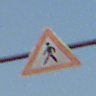
Verkehrszeichen: FussgaengerRechts
Umgebung: Outdoor, Nature
Tageszeit: SunriseSunset
Wetter: Clear
Licht: Natural
Jahreszeit: NotSpecified
Kontrast: LowContrast